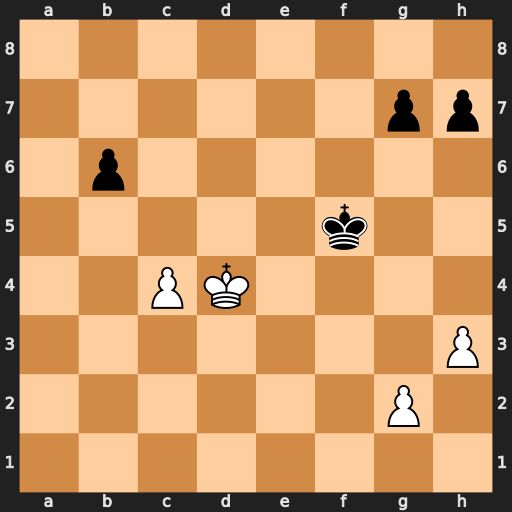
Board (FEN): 8/6pp/1p6/5k2/2PK4/7P/6P1/8
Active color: w
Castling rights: -
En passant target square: -
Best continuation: Kd5 Kf4 Kc6